Question: A few weeks ago I implemented a mail function in my ASP Classic code but it generates a few strange markup / styling errors.
When a mail is send with the Mail function it sometimes outputs html tags literally while the syntax is correct.

As you can see in the picture below the font tag gets displayed literally while it is exactly the same as the other columns, that display correctly. The strange thing about it is that it sometimes displays the font wrong, then some random '<TR>' tag, then 1 border that isn't displayed or a 'href' that gets messed up (on click of the href is generates some random %20 characters, while hovering over it it displays the href as it should).
Is this some kind of ASP classic mail function bug or..? It also seems that only one html tag gets displayed literally and never more than 1. Sometimes it also generates no literal tag at all (so it outputs correct).
'''
Function SendMail(sBody,sEmail)
set mail=server.createobject("Persits.MailSender")
Mail.Host = "spamfilter.myWebsite.com" ' Required
Mail.Port = 587 ' Optional. Port is 25 by default
Mail.From = "support@mywebsite.com"
Mail.FromName = "My Name"
sEmail = Uploader.Form("EMail")
Mail.AddAddress sEmail
Mail.Subject = "Tickets: " & FormSubject
Mail.Body = sBody
Mail.IsHTML = True
Mail.send
End Function
'''
'''
sBody="<font face=""Verdana, Arial"" size=2 color=""black"">Geachte " & FormNaam & ",<br><br>"
sBody=sBody & "Recentelijk heeft u een ticket aangemaakt betreffende '<b>" & FormSubject & "</b>'.<br>"
sBody=sBody & "Wij zullen proberen uw ticket zo snel mogelijk te behandelen. Informatie over uw ticket kunt u hieronder terug vinden." & "<br><br>"
sBody=sBody & "<br>"
sBody=sBody & "<table>"
sBody=sBody & "<tr><th style=""border: 1px solid black;""><font face=""Verdana, Arial"" size=2 color=""#000080"">Verstuur datum</th><th style=""border: 1px solid black;""><font face=""Verdana, Arial"" size=2 color=""#000080"">Voor afdeling</th><th style=""border: 1px solid black;""><font face=""Verdana, Arial"" size=2 color=""#000080"">Soort ticket</th><th style=""border: 1px solid black;""><font face=""Verdana, Arial"" size=2 color=""#000080"">Onderwerp</th><th style=""border: 1px solid black;""><font face=""Verdana, Arial"" size=2 color=""#000080"">Ticket beschrijving</th></tr>"
sBody=sBody & "<tr bgcolor=""#BEC0F7"">"
sBody=sBody & "<td style=""border: 1px solid black;""><font face=""Verdana, Arial"" size=2 color=""black"">"
sBody=sBody & day(sToday)&"-" & month(sToday) & "-" & year(sToday)
sBody=sBody & "</td>"
sBody=sBody & "<td style=""border: 1px solid black;""><font face=""Verdana, Arial"" size=2 color=""black"">"
sBody=sBody & FormAutomatiseringClean
sBody=sBody & "</td>"
sBody=sBody & "<td style=""border: 1px solid black;""><font face=""Verdana, Arial"" size=2 color=""black"">"
sBody=sBody & FormProbleemClean
sBody=sBody & "</td>"
sBody=sBody & "<td style=""border: 1px solid black;""><font face=""Verdana, Arial"" size=2 color=""black"">"
sBody=sBody & FormOnderwerp
sBody=sBody & "</td>"
sBody=sBody & "<td style=""border: 1px solid black;""><font face=""Verdana, Arial"" size=2 color=""black"">"
sBody=sBody & FormBeschrijving
sBody=sBody & "</td></tr>"
sBody=sBody & "</table><br>"
Randomize
intLength = 100000
intRandom = CInt((Rnd * 10000)Mod intLength) + 1
'SELECT LAST ID OR ID OF THE SENDER/SUBJECT/SOMETHING UNIQUE
sBody=sBody & "De status van uw ingediende ticket kunt u bijhouden via de onderstaande knop:<br><br>"
sBody=sBody & "<table cellspacing=""0"" cellpadding=""0""><tr>"
sBody=sBody & "<td align=""center"" width=""200"" height=""35"" bgcolor=""#000091"" style=""-webkit-border-radius: 5px; -moz-border-radius: 5px; border-radius: 5px; color: #ffffff; display: block;"">"
sBody=sBody & "<a href=""http://mywebsite/ticket.asp?type=ticket&ticketid="&TicketID&"&validatie="&FormRecode&""" style=""font-size:16px; font-weight: bold; font-family: Helvetica, Arial, sans-serif; text-decoration: none; line-height:40px; width:100%; display:inline-block""><span style=""color: #FFFFFF"">Ticket Status</span></a><br><br>"
sBody=sBody & "</td></tr> </table><br>"
sBody=sBody & "Indien de knop het niet doet kunt u de volgende link volgen: http://mywebsite/ticket.asp?type=ticket&ticketid="&TicketID&"&validatie="&FormRecode&"<br><br>"
sBody=sBody & "With kind regards," & "<br><br>"
sBody=sBody & "My Company B.V." & "<br><br>"
sBody=sBody & "<font face=""Calibri, Arial"" style=""font-size:10pt;"" color=""black""><i>My company BV</i>" & "<br>"
sBody=sBody & "<font face=""Calibri, Arial"" style=""font-size:10pt;"" color=""gray"">GSome adress 22 | Some postal zip | Place" & "<br>"
sBody=sBody & "<font face=""Calibri, Arial"" style=""font-size:10pt;"" color=""gray"">Some text | Percel number 100" & "<br>"
sBody=sBody & "<font face=""Calibri, Arial"" style=""font-size:10pt;"" color=""black"">T: " & "<font face=""Verdana, Arial"" size=1 color=""gray"">0416-322792" & "<br>"
sBody=sBody & "<font face=""Calibri, Arial"" style=""font-size:10pt;"" color=""black"">F: " & "<font face=""Verdana, Arial"" size=1 color=""gray"">0416-322582" & "<br>"
sBody=sBody & "<font face=""Calibri, Arial"" style=""font-size:10pt;"" color=""black"">E: support@mysite.com" & "<br>"
sBody=sBody & "<font face=""Calibri, Arial"" style=""font-size:10pt;"" color=""black"">W: www.mysite.com" & "<br><br>"
err=SendMail(sBody,sEmail)
'''
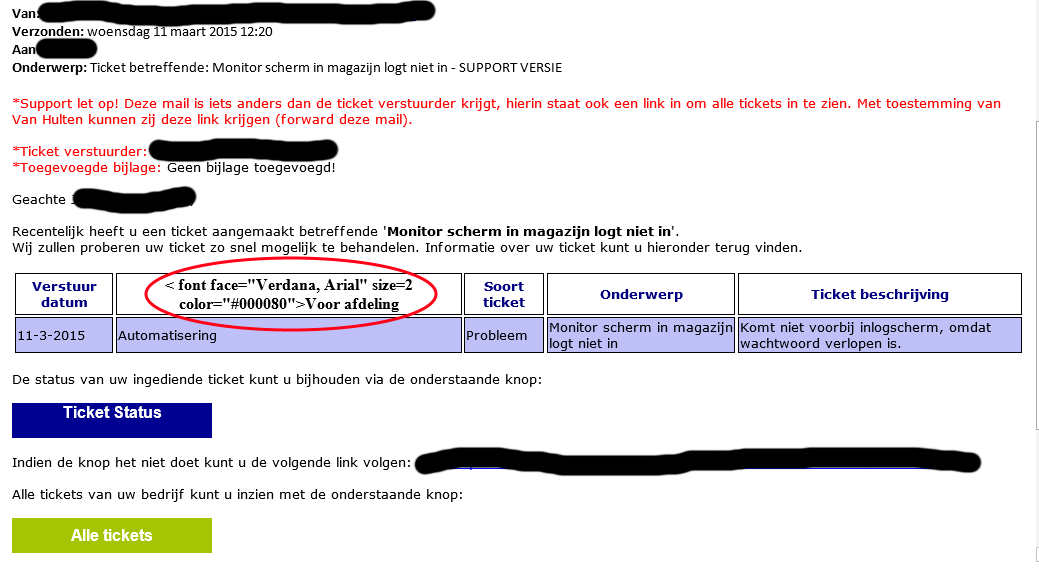
Answer: From experience using the <URL> I've always found that if the HTML is not structured correctly the results will not always be as expected.
In this specific case it is a HTML snippet not a true document as it is not properly defined;
There is also no termination of '<font>' tags using '</font>' which I suspect is the cause of this problem.
I would however advise that you write HTML that passes validation in the future to avoid such problems.